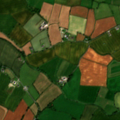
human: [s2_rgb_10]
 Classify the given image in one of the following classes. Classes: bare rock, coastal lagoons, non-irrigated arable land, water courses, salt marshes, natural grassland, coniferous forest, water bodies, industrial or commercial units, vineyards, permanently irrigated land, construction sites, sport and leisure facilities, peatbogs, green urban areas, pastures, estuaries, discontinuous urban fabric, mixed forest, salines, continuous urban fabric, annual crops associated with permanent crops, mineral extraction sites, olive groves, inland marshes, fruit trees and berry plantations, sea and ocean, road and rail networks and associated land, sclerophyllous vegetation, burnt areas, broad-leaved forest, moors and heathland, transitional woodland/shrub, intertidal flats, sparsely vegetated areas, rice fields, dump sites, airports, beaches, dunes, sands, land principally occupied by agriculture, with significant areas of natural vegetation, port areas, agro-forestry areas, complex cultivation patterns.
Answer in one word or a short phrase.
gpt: non-irrigated arable land, pastures